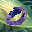
Label: 0